Aerial crown-view tile of a tropical tree (Barro Colorado Island, Panama), acquired 20241216:
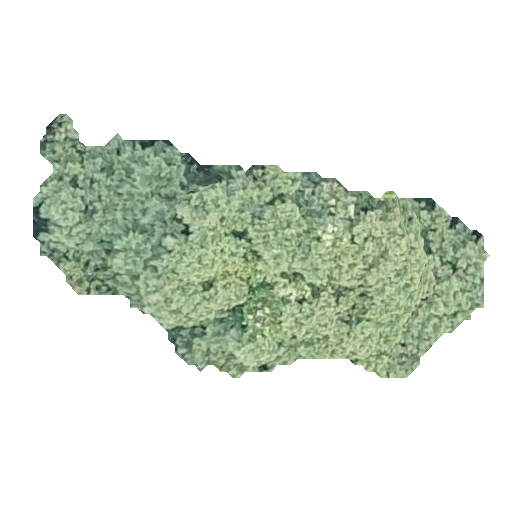
Species: Luehea seemannii
GBIF accepted scientific name: Luehea seemannii
Crown area: 108.428 m²